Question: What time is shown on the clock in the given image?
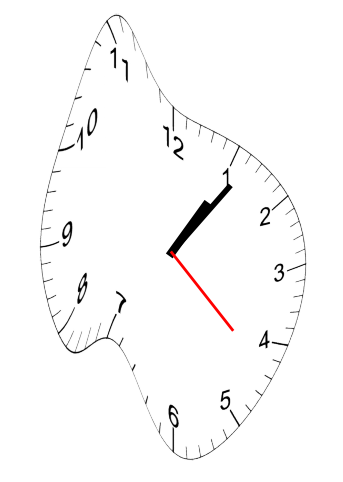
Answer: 01:06:22